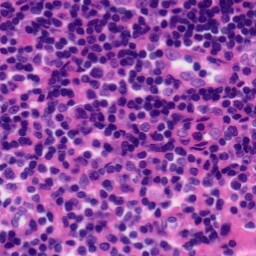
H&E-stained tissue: Tonsil